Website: lowes
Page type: billing-address
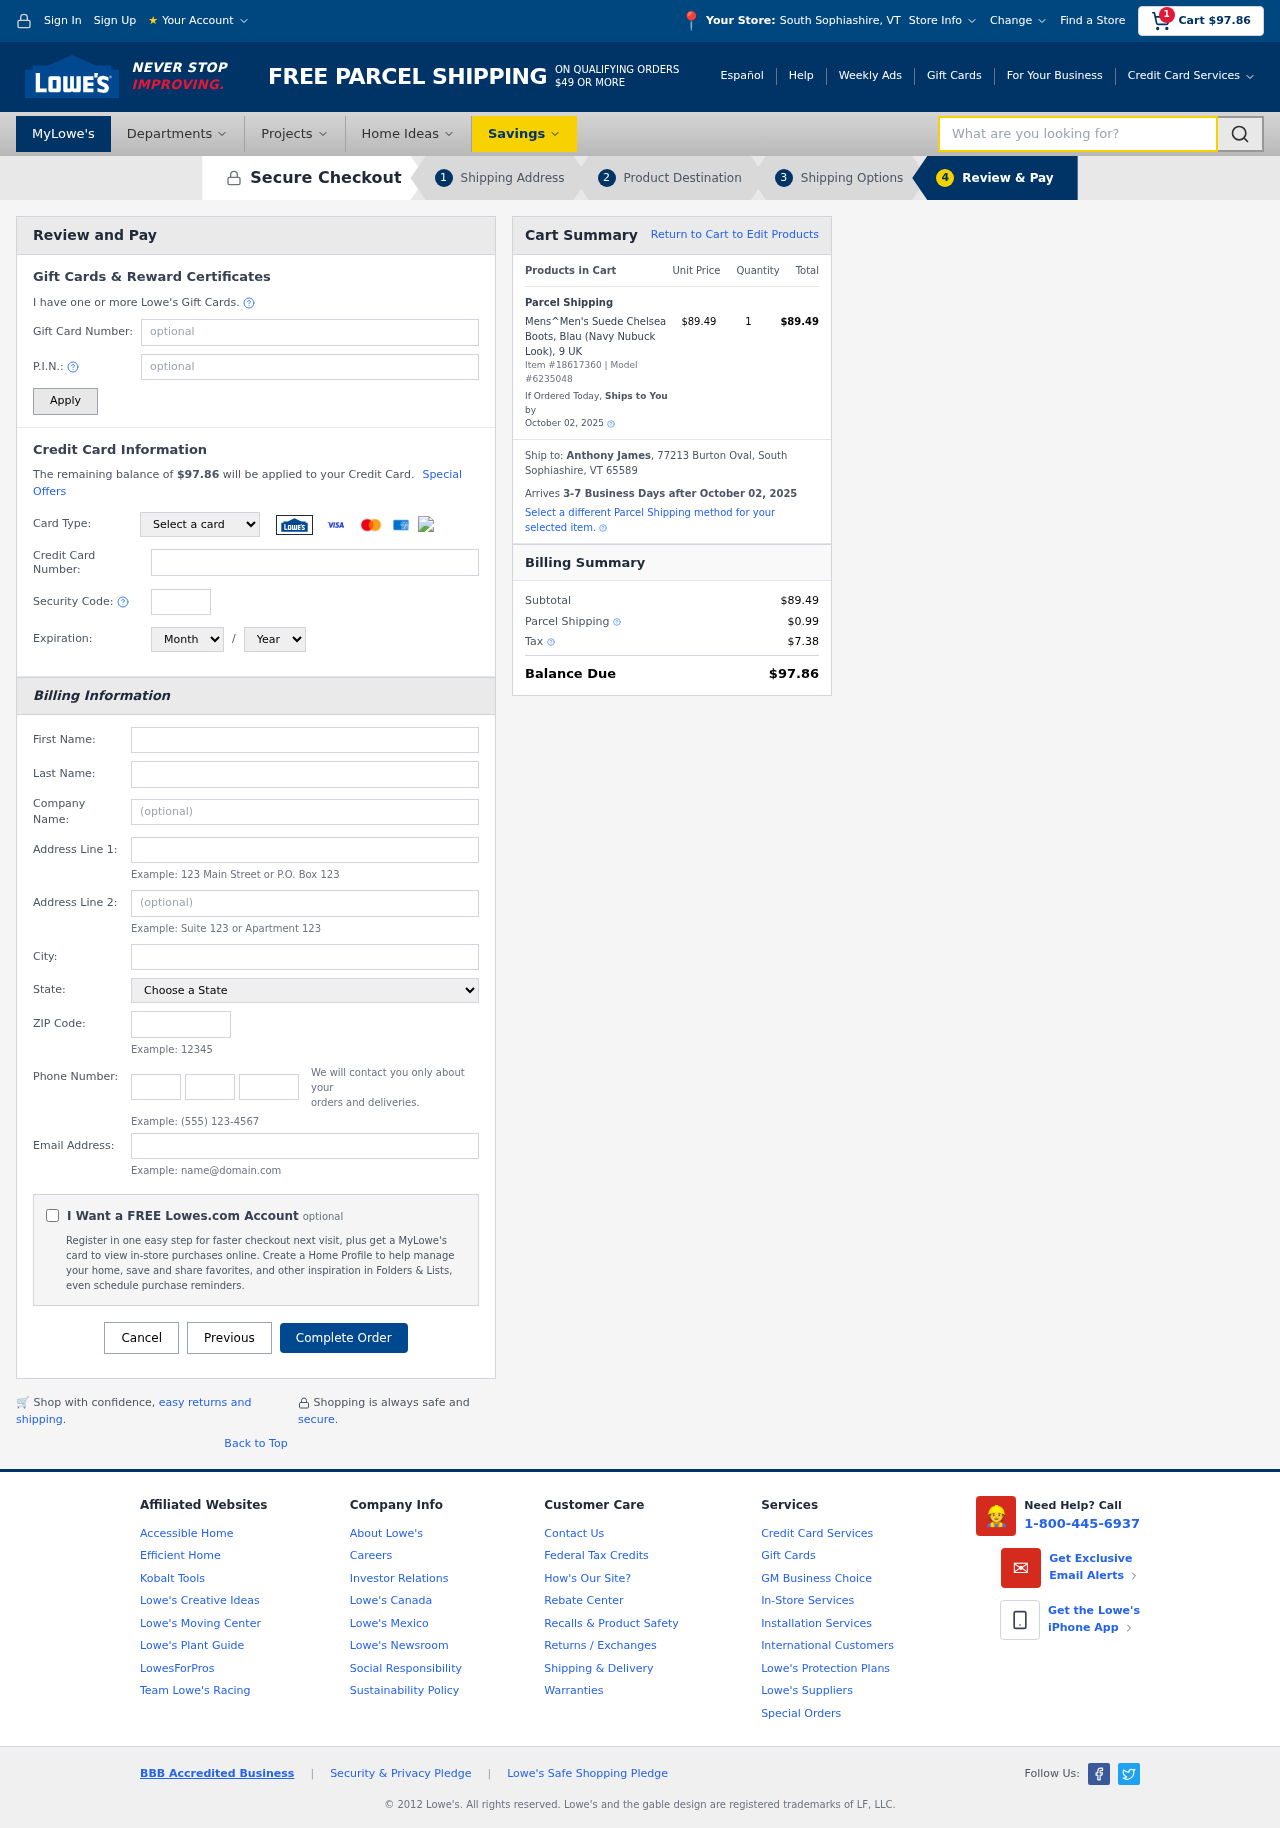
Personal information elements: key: PII_CARD_CVV
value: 7418
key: PII_CARD_EXPIRY_MONTH
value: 02
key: PII_CARD_EXPIRY_YEAR
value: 30
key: PII_CARD_NUMBER
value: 3731 4351 8050 056
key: PII_CARD_TYPE
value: American Express
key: PII_CITY
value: South Sophiashire
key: PII_CITY_STATE
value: South Sophiashire, VT
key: PII_COMPANY
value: Carroll, Frey and Mason
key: PII_EMAIL
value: ajames@yahoo.com
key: PII_FIRSTNAME
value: Anthony
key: PII_FULLNAME
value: Anthony James
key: PII_LASTNAME
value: James
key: PII_PHONE_AREA
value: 557
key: PII_PHONE_PREFIX
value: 563
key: PII_PHONE_SUFFIX
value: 1080
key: PII_POSTCODE
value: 65589
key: PII_STATE
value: Vermont
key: PII_STREET
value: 77213 Burton Oval
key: PII_CITY_STATE_ZIP
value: South Sophiashire, VT 65589
Product elements: key: PRODUCT1_NAME
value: Mens^Men's Suede Chelsea Boots, Blau (Navy Nubuck Look), 9 UK
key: PRODUCT1_PRICE
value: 89.49
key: PRODUCT1_QUANTITY
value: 1
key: PRODUCT_ITEM_NUMBER
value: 18617360
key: PRODUCT_MODEL_NUMBER
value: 6235048
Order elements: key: ORDER_SUBTOTAL
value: $97.86
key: ORDER_TOTAL
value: $97.86
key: ORDER_SHIPPING_DATE
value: October 02, 2025
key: ORDER_SUBTOTAL
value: $89.49
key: ORDER_DELIVERY_DATE
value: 3-7 Business Days after October 02, 2025
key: ORDER_SHIPPING_DATE2
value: October 02, 2025
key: ORDER_SUBTOTAL2
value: $89.49
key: ORDER_SHIPPING_COST
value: $0.99
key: ORDER_TAX
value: $7.38
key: ORDER_TOTAL2
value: $97.86
Search elements: key: HEADER_SEARCH
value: What are you looking for?